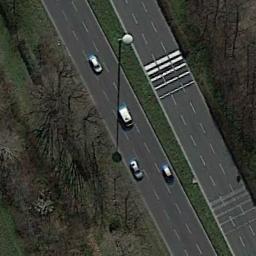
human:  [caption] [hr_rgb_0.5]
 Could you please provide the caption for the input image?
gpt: There was a line of white cars on the motorway .

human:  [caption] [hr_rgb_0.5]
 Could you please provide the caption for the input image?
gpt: A straight freeway goes through the lawn with some trees and a street lamp and some cars are driving on the freeway .

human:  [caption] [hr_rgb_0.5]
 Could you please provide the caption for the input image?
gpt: There are large green lawns and green trees around the freeway, There are four cars on the freeway, And there is a street light beside the freeway .

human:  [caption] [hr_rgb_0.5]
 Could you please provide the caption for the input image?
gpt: The freeway goes through the grass with some trees .

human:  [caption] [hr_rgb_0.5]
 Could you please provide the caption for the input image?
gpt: There are green lawns and some withered trees beside the freeway .